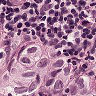
Metastatic tissue present: yes